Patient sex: M
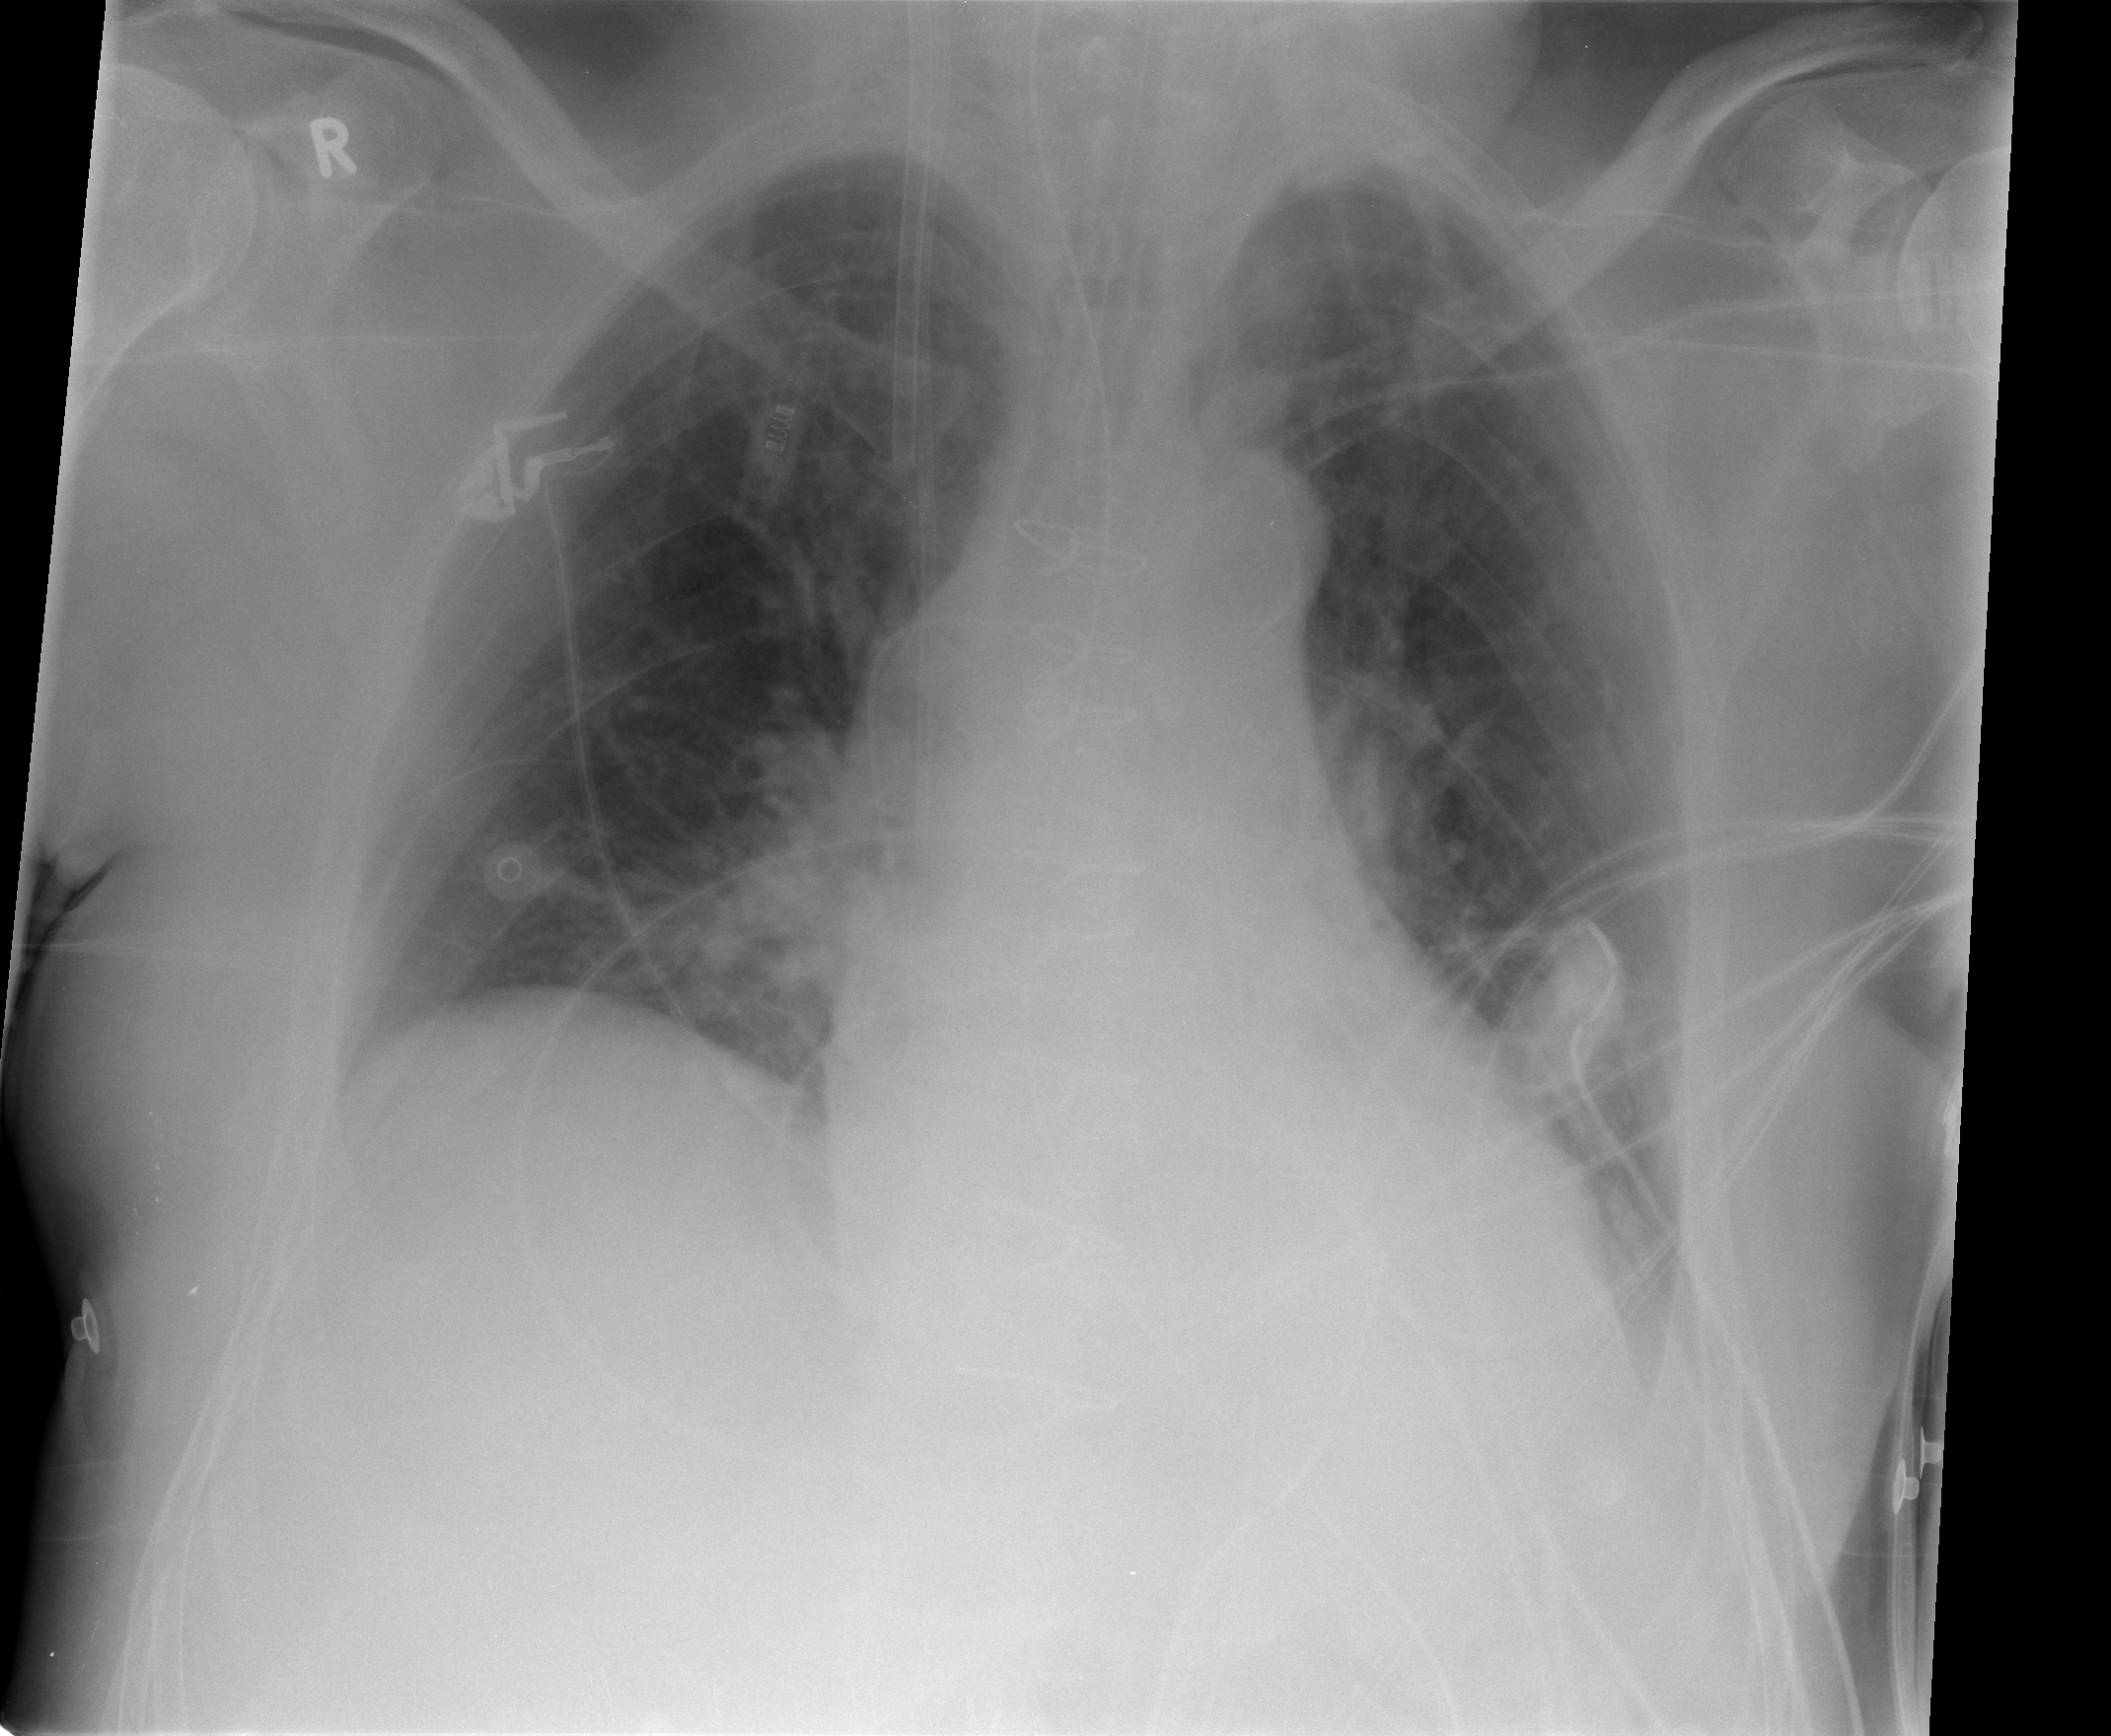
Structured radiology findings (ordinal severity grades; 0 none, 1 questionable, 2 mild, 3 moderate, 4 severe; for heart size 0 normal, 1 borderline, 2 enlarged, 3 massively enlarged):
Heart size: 0
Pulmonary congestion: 1
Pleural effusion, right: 0
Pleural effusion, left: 0
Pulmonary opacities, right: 0
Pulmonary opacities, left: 0
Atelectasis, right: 0
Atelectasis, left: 0